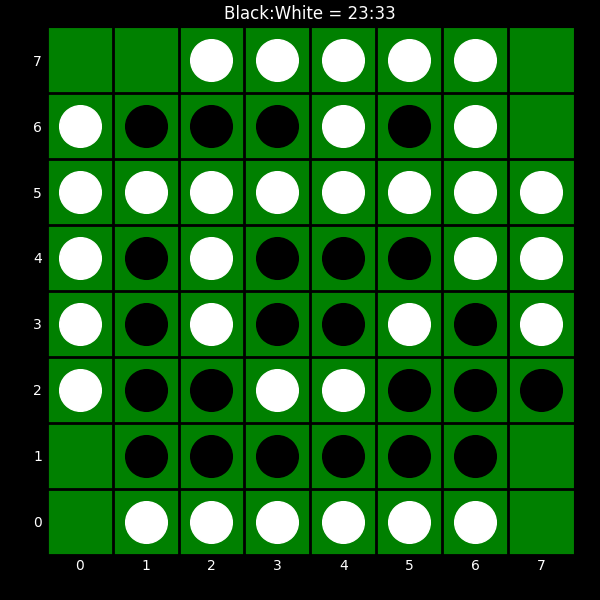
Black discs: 23
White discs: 33